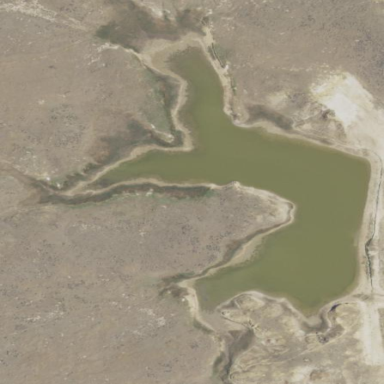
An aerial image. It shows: Reservoir.